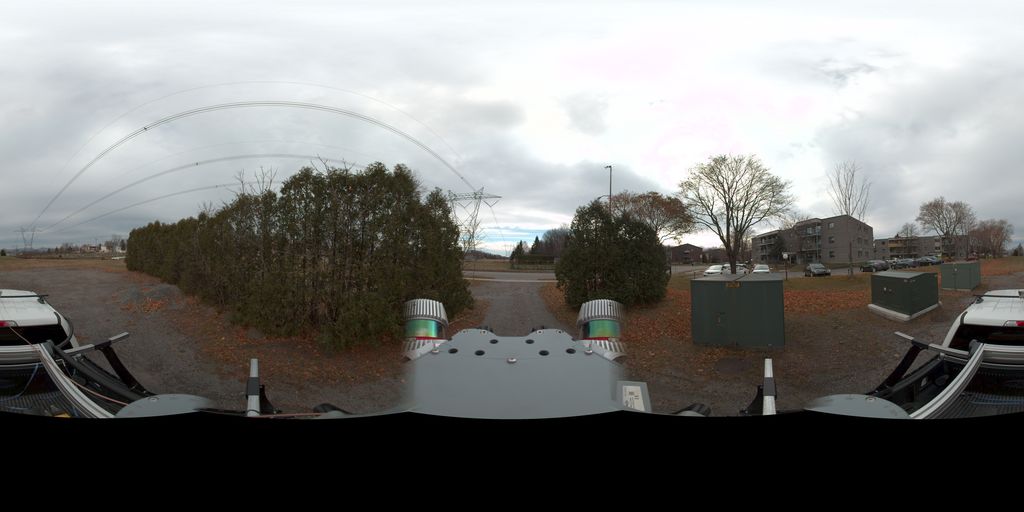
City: quebec_city